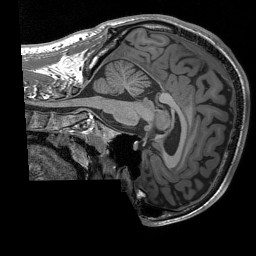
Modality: T1w
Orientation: sagittal
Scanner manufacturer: siemens
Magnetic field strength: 3 T
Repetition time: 1.76 s
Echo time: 0.0022 s